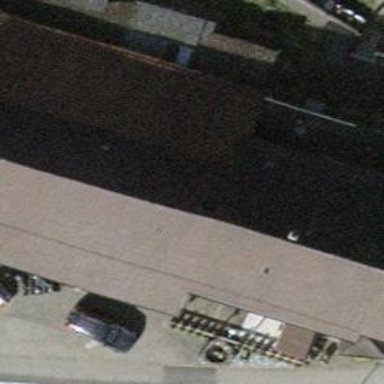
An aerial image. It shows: Restaurant.